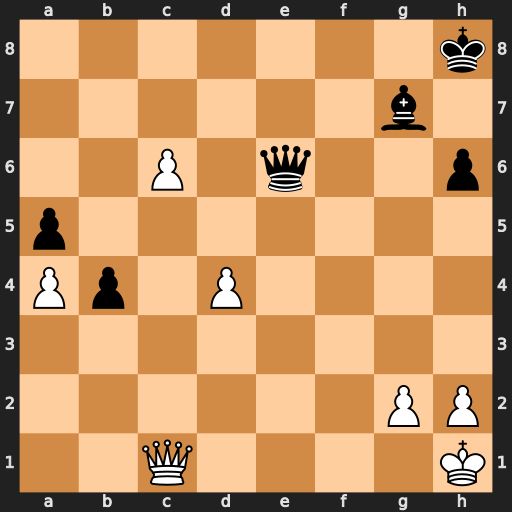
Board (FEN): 7k/6b1/2P1q2p/p7/Pp1P4/8/6PP/2Q4K
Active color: w
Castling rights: -
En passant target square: -
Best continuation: d5 Qf5 c7 Qc8 d6 b3 d7